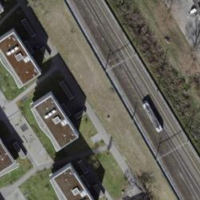
EUNIS habitat code: 55
Species observed at this site:
Pica pica
Corvus corone